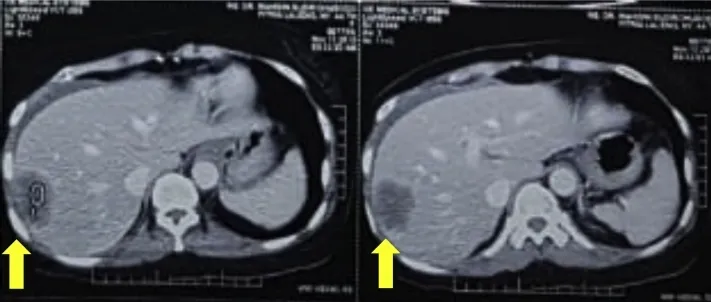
Surveillance MSCT scan with contrast shows hepatomegaly accompanied with right hepatic lobe lesion (yellow arrow).
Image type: radiology (ct)